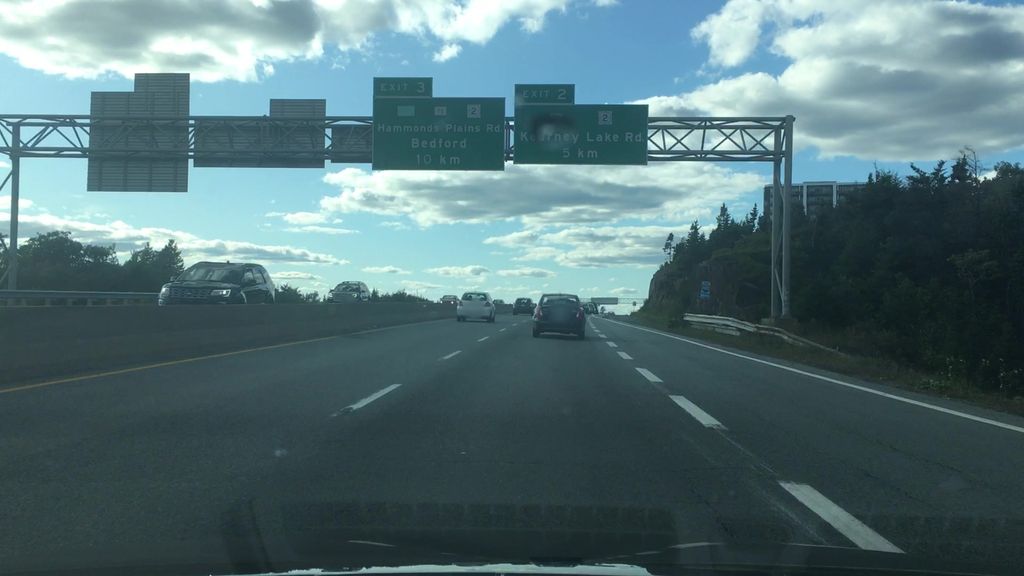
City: halifax